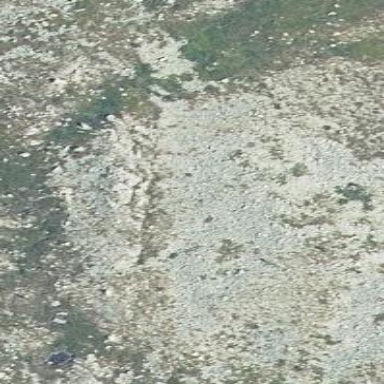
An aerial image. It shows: Landscape of bare rock.